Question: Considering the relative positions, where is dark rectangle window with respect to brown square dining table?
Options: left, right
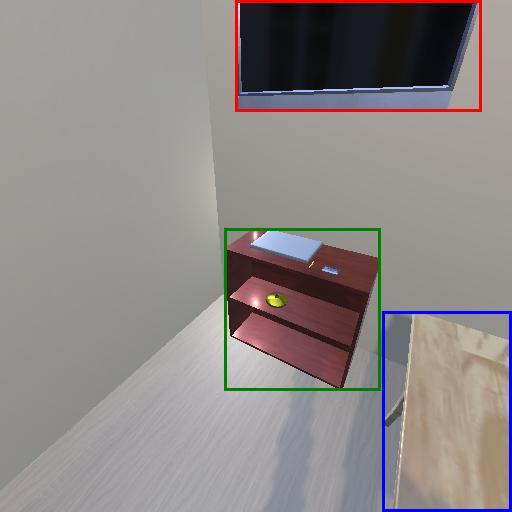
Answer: left